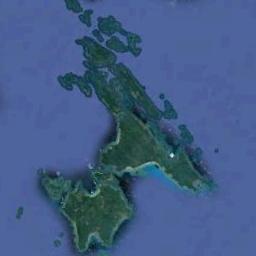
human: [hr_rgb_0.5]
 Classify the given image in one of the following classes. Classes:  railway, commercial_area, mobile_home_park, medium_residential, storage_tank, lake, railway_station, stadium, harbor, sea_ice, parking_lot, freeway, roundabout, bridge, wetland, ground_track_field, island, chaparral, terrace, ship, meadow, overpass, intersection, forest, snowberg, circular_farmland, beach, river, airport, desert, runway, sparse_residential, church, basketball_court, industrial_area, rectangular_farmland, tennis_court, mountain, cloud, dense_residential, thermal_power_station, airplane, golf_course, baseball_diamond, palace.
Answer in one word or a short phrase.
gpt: island